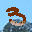
Label: 3